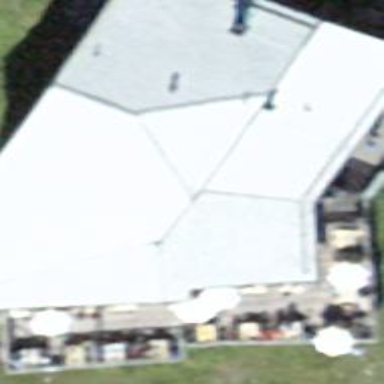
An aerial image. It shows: Restaurant.